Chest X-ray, PA view. Patient: 56 years old, sex M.
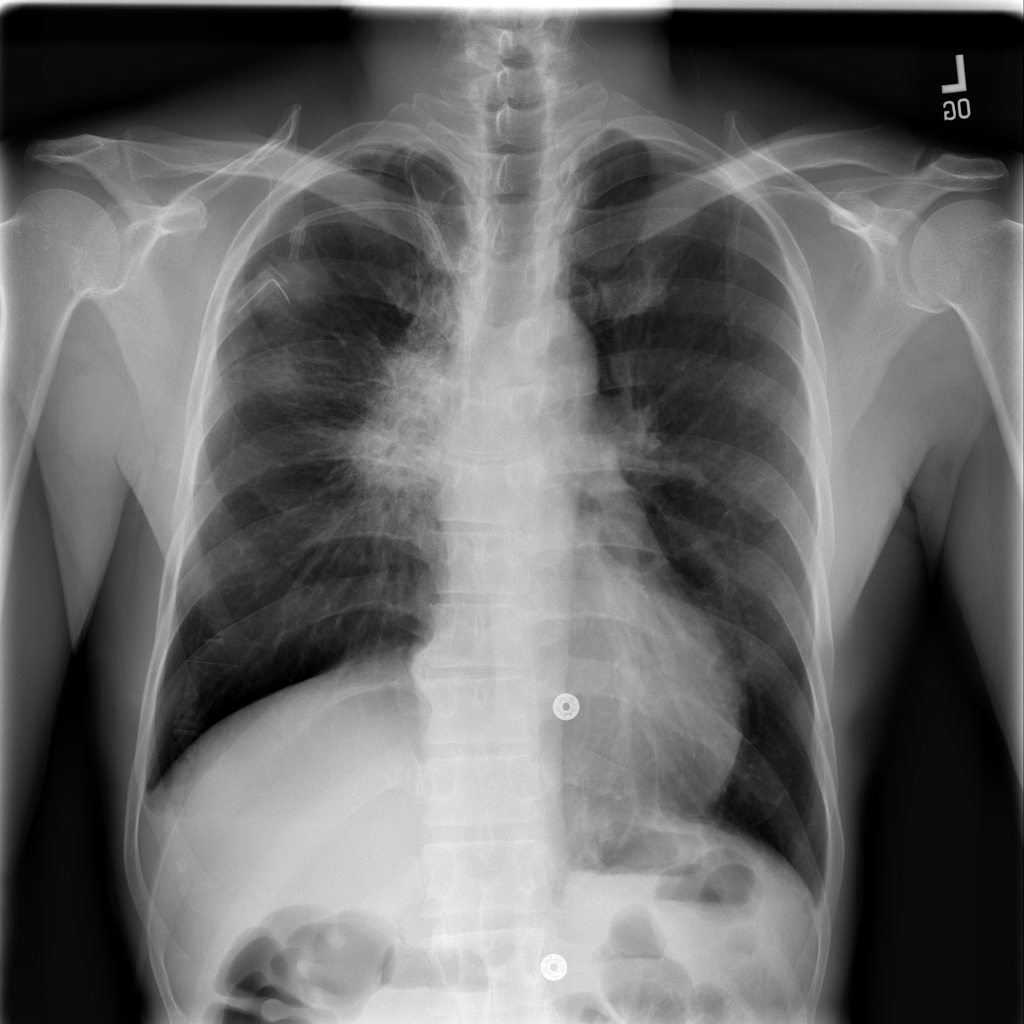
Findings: Mass